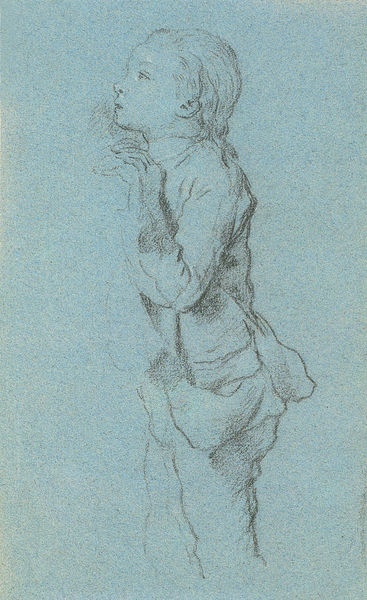
Titel: Lauschender Junge
Künstler: Johann Anton de Peters
Institution: Köln, Walraf-Richartz-Museum, Inventarnr. Z 640
Schlagwörter: blau, gemälde, hand, schatten, mädchen, grau, licht, nase, ohr, profil, skizze, stirn, zeichnung, blick, hemd, hose, jacke, jung, arm, gesicht, hals, hände, auge, haare, kind, kinn, traurig, papier, haltung, studie, junge, kohle, radierung, seite, bleistift, schüchtern, neugier, mozart, erwartungsvoll, hochziehen, u, bettelnd, #hose, oliver twist